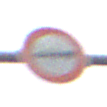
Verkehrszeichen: VerbotPersonenkraftwagenMitAnhaenger
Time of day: Midday
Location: Outdoor (Suburban)
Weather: Overcast
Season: NotSpecified
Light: Natural